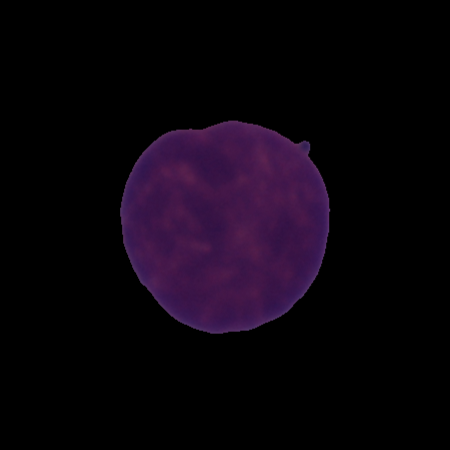
Label: cancer